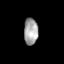
Tissue: skin
Cell type: Epithelial cells
Senescence score: 0.7621
Nuclear area (px): 371
Mean DAPI intensity: 163.094